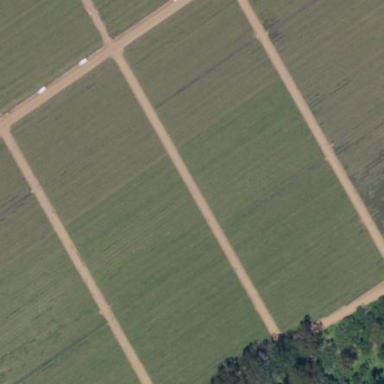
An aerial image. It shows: Farmland with lettuce crops.